Question: I'm using AForgeNet to grab playing cards from a video stream. I grab the whole card and also the section with the actual rank of the card and my problem is that the Template Matching is not really working out for me as its either to sensitive or making to much mistakes.
So I had this idea of splitting the image into sections like this:

If a section has more than 50% black it will represent a 1 otherwise a 0. This will generate a binary representation which I can compare against my "templates". As its a playing deck its only the chars: AKQJ1098765432 and I think they are unique and few enough to get work. By this it wont matter if the images are 1-2 pixels off.
I do suspect there is something similar like this already that I could reuse, any ideas?
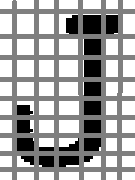
Answer: I think that a more robust solution is to extract scale and rotation invariant features from the card number and rank. You can try, for example, <URL>.
After you extract those image features, you can train some classifier (e.g. a neural network) to predict the card number and rank.